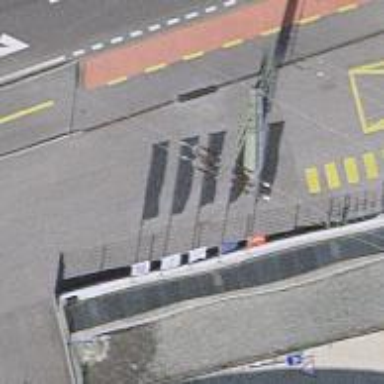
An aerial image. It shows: Bicycle parking facility.